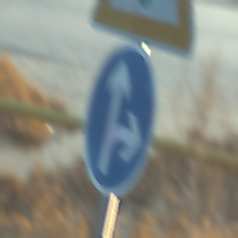
Verkehrszeichen: VorgeschriebeneFahrtrichtungGeradeausOderRechts
Zusatzzeichen oben: Lichtzeichenanlage
Umgebung: Outdoor, RoadRail
Tageszeit: SunriseSunset
Wetter: PartlyCloudy
Licht: Natural
Jahreszeit: NotSpecified
Kontrast: HighContrast